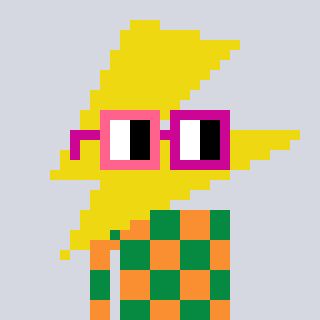
a pixel art character with square pink and red glasses, a lightning bolt-shaped head and a orange-colored body on a cool background